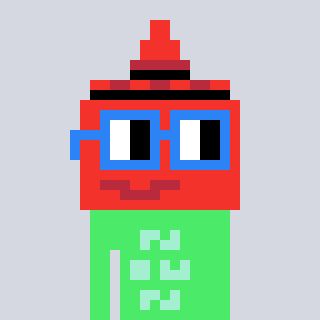
a pixel art character with square blue glasses, a ketchup-shaped head and a teal-colored body on a cool background